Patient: sex F, age 68
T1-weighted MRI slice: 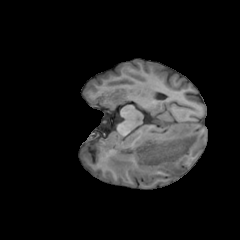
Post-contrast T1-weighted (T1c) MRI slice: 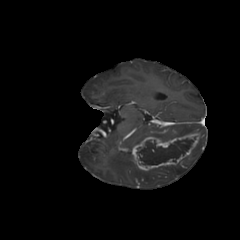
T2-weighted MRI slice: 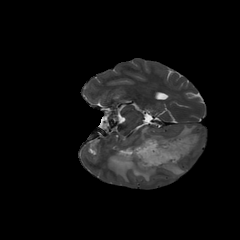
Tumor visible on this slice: yes
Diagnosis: Glioblastoma, IDH-wildtype
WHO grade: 4